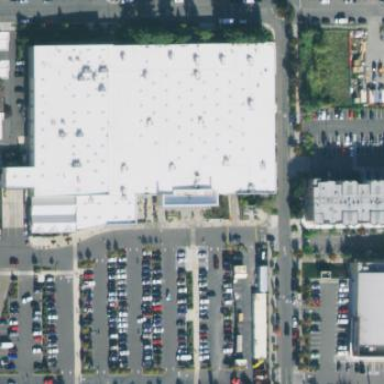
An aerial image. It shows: Retail area.